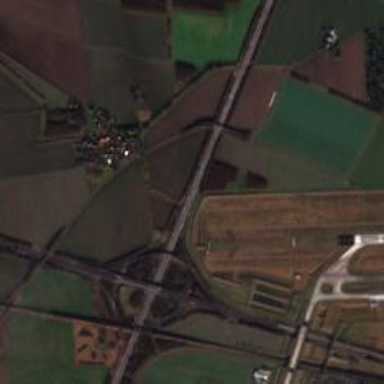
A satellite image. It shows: Motorway junction.